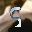
Label: 5